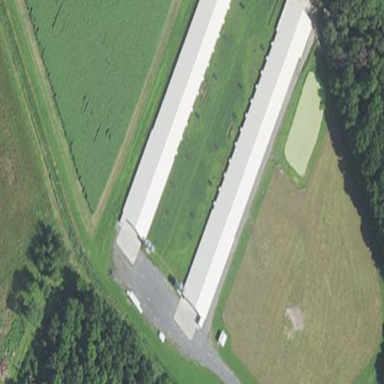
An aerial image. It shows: Farm auxiliary building.